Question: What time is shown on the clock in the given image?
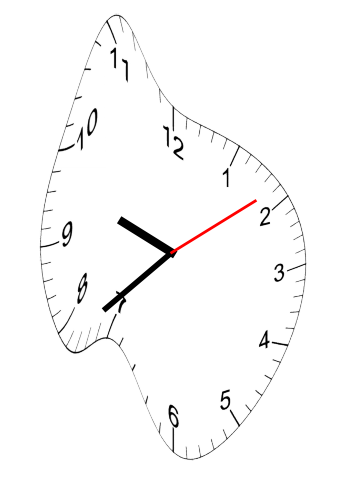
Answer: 09:38:09